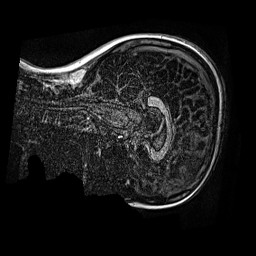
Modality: MP2RAGE
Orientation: sagittal
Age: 10
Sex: female
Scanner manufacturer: siemens
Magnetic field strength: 3 T
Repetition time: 4 s
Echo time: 0.00299 s